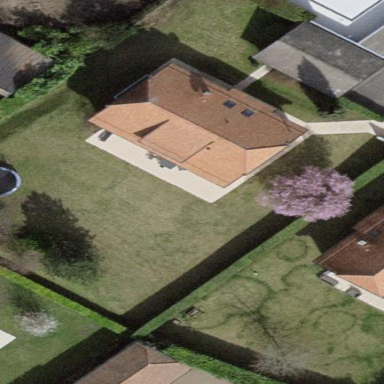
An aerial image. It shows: Garden enclosed by fence.